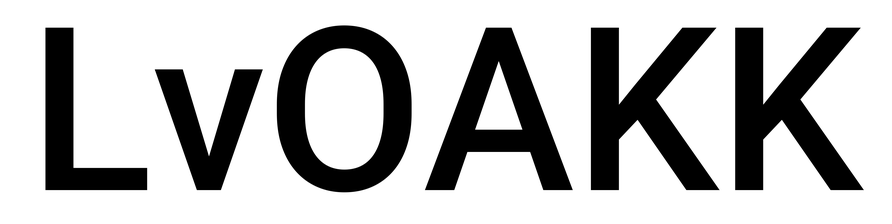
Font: Roboto_Medium